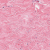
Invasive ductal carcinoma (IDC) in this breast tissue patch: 0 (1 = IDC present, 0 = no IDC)